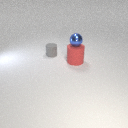
small blue metal sphere above large red rubber cylinder